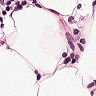
Metastatic tissue present: no